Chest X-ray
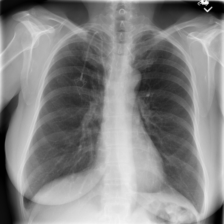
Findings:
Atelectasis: negative
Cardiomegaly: negative
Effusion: negative
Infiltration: positive
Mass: negative
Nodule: negative
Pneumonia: negative
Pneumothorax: negative
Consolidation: negative
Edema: negative
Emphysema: negative
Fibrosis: negative
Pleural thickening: negative
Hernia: negative